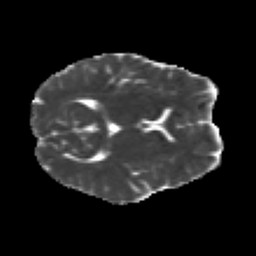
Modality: MD
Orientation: axial
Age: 23
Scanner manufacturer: siemens
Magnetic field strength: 3 T
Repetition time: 2.2 s
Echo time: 0.084 s